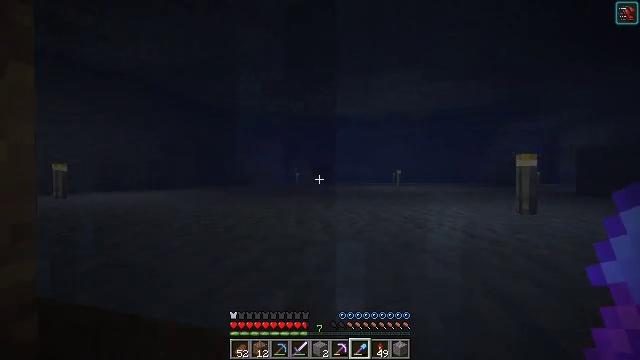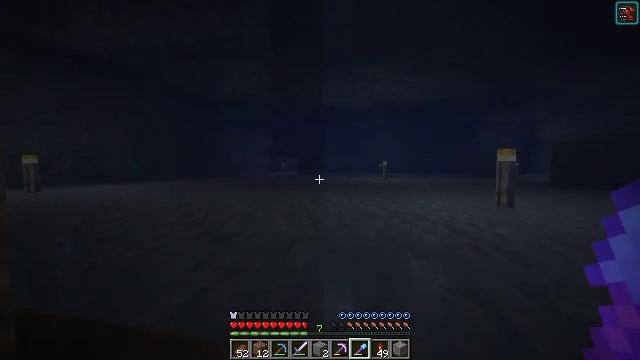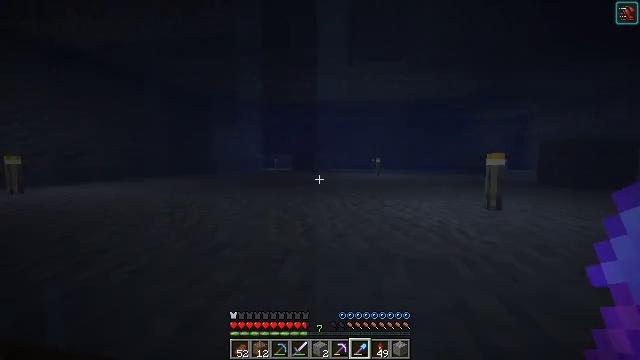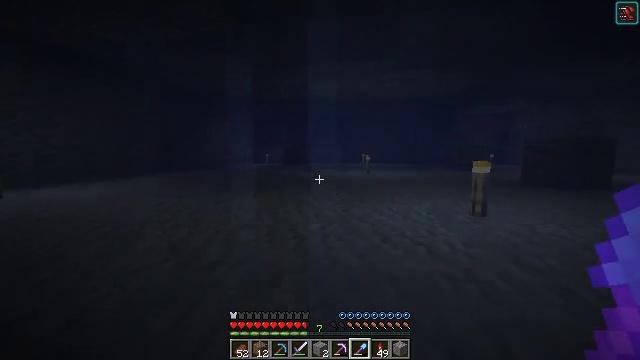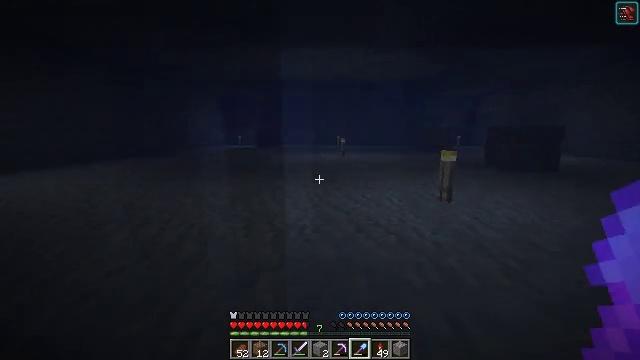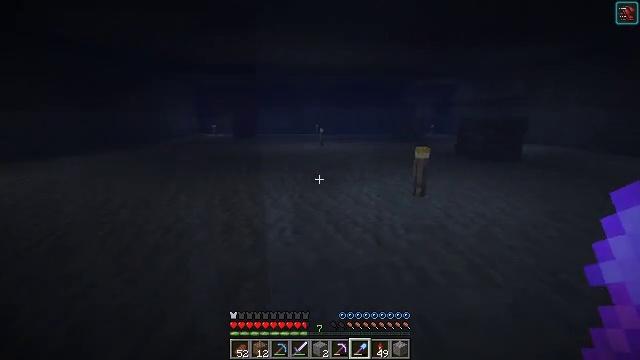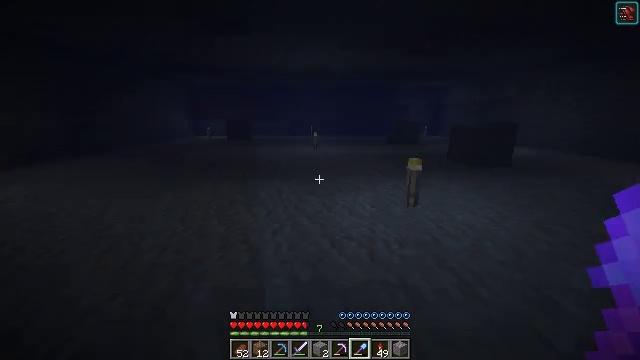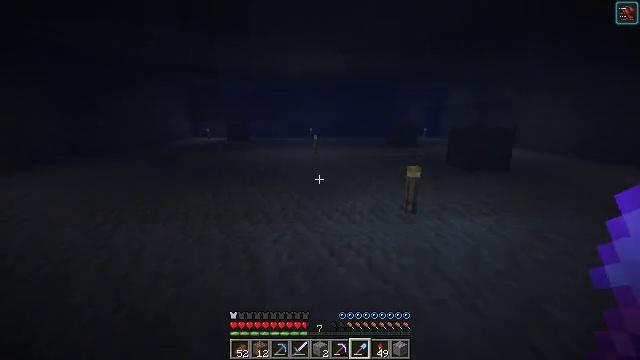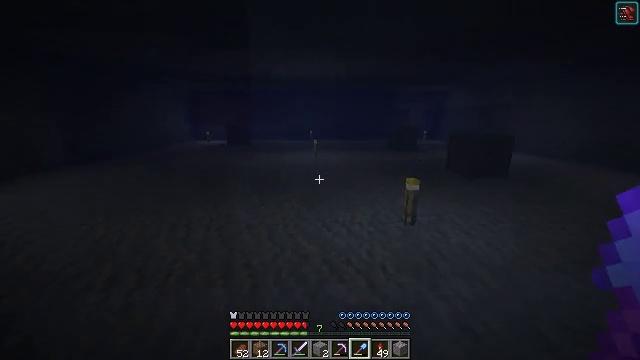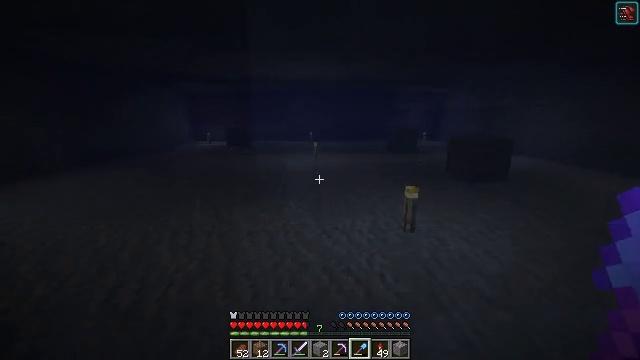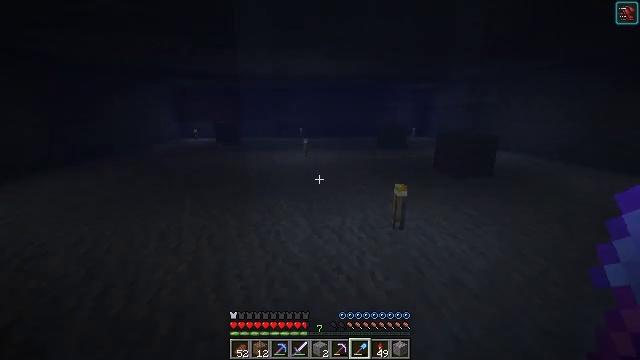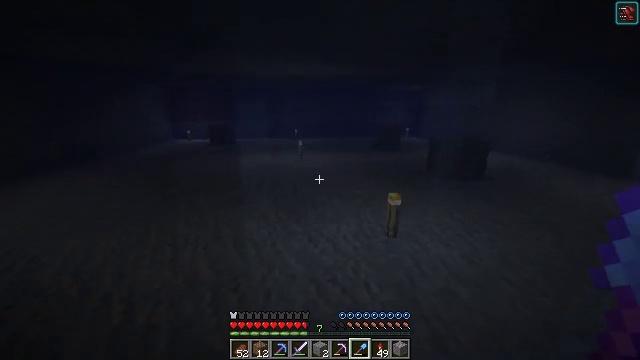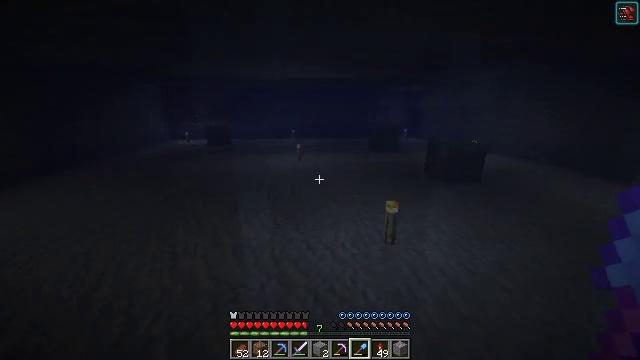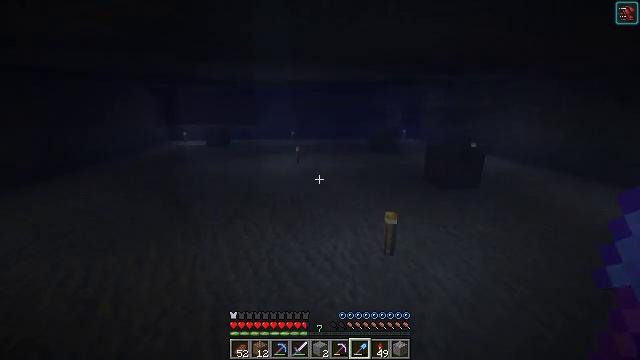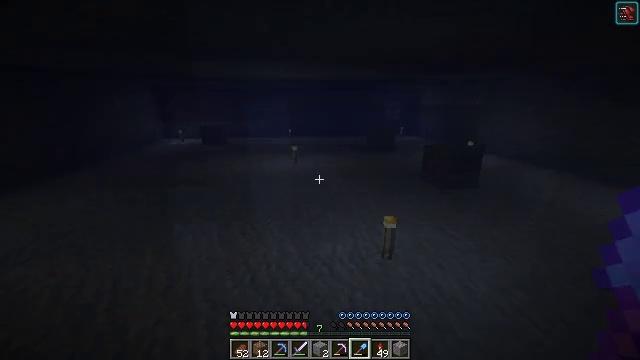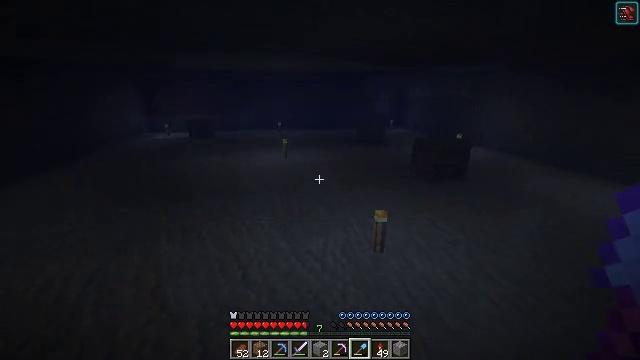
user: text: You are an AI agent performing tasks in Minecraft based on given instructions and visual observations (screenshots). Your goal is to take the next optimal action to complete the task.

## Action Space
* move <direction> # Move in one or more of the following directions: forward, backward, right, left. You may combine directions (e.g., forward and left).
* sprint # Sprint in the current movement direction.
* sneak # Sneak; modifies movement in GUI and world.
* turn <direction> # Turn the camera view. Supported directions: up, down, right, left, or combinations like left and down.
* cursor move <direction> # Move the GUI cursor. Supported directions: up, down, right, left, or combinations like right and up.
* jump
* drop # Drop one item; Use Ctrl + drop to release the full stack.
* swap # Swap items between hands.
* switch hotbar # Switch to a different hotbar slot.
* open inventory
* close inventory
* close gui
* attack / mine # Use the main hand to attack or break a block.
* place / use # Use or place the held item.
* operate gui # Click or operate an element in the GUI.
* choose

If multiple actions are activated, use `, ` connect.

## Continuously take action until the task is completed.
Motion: motion action
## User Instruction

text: Gather grass block for landscaping.
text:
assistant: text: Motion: turn right and down, jump
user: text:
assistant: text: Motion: turn right and down, jump
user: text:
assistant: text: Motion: turn right and down, jump
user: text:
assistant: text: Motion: turn right and down, jump
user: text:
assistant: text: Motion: turn right and down, jump
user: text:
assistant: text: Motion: turn right, jump
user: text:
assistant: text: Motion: jump
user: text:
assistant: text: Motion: jump
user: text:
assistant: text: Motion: jump
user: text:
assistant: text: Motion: turn right and down, jump
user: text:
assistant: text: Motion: move forward, turn right, jump
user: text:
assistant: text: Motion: move forward, jump
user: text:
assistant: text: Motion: move forward
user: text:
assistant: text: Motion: move forward
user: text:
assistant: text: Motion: move forward, turn right and down
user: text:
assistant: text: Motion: move forward, turn right and down
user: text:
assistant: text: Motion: move forward, turn right
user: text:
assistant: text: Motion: move forward
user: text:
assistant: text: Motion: move forward, turn right
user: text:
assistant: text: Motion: move forward, turn right
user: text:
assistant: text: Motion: move forward, turn right
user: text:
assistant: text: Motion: move forward, turn right and up
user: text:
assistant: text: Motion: move forward, turn right and up
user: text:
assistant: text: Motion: move forward, turn right
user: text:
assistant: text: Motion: move forward
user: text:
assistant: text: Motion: move forward
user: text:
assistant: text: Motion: move forward
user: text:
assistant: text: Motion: move forward
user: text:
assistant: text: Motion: move forward
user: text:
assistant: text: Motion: move forward